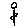
Label: flower